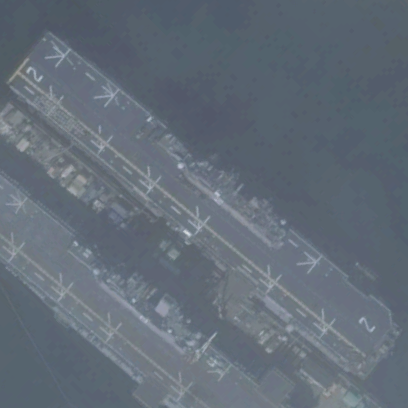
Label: assault